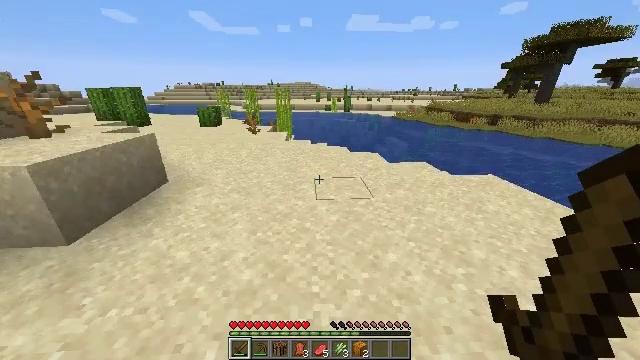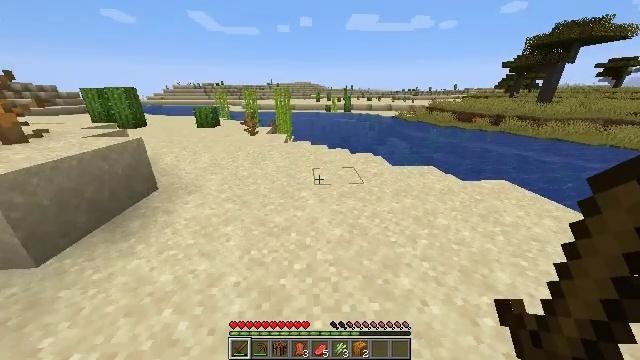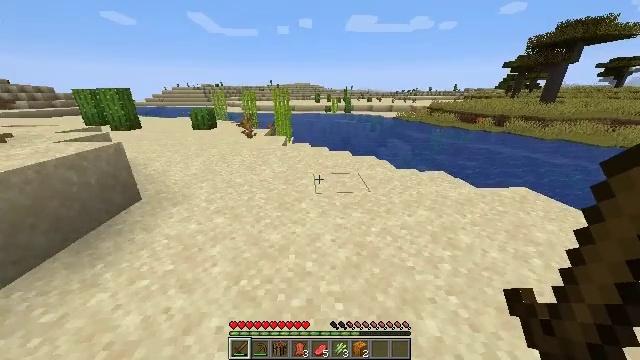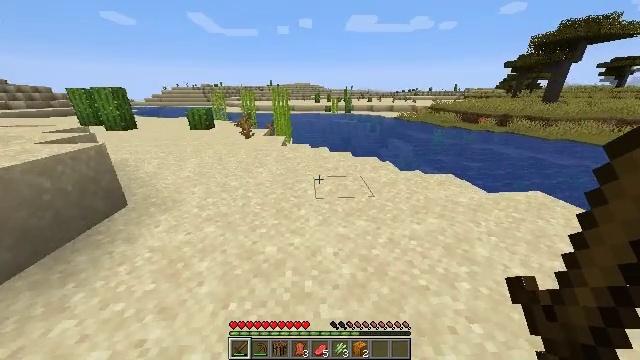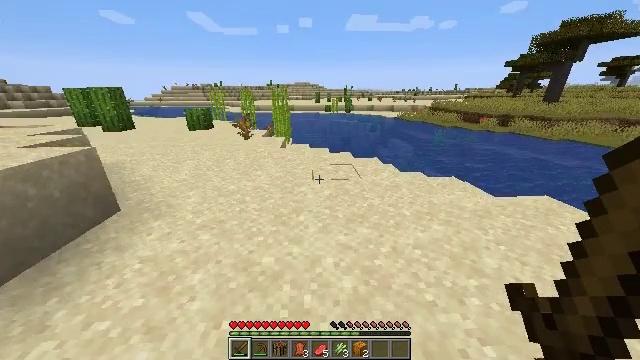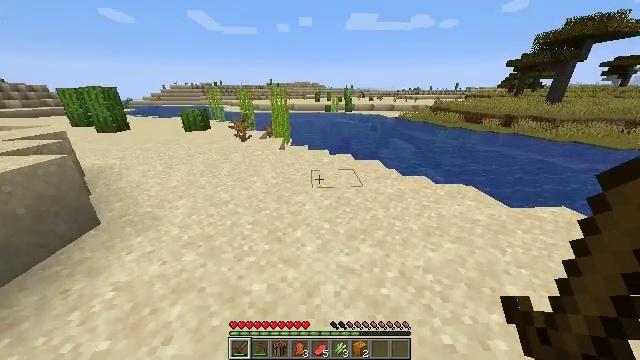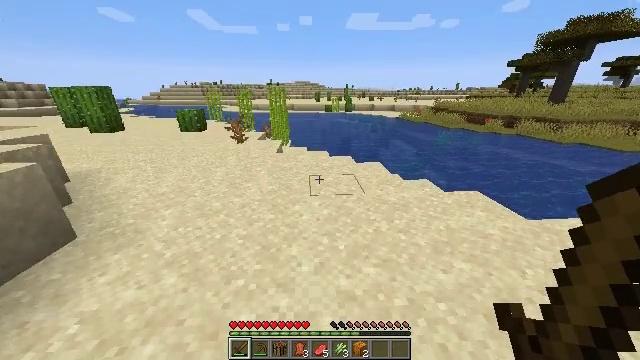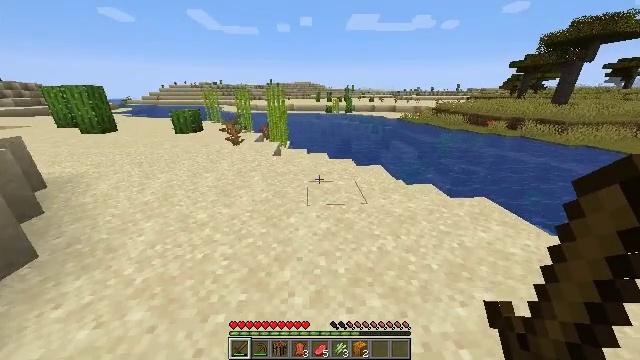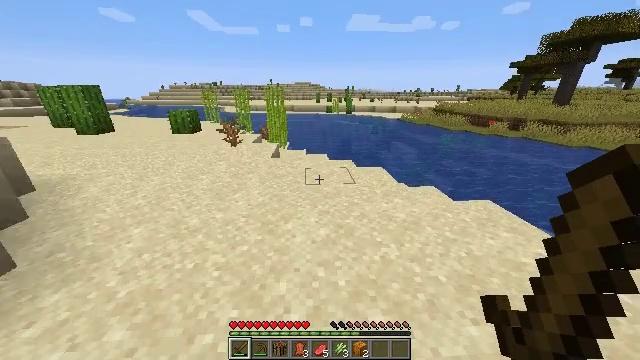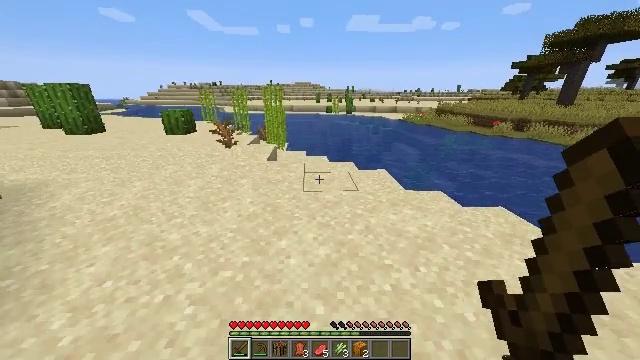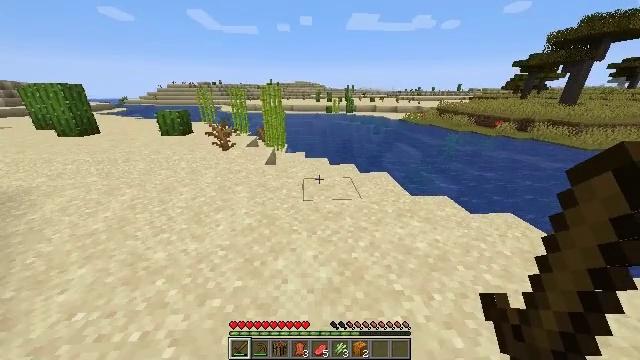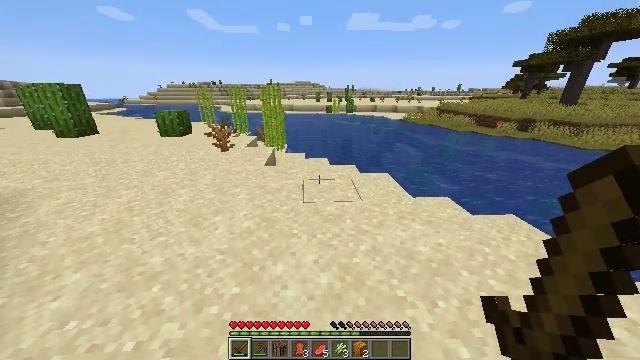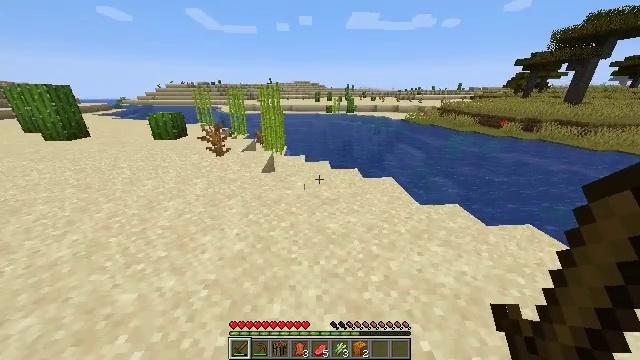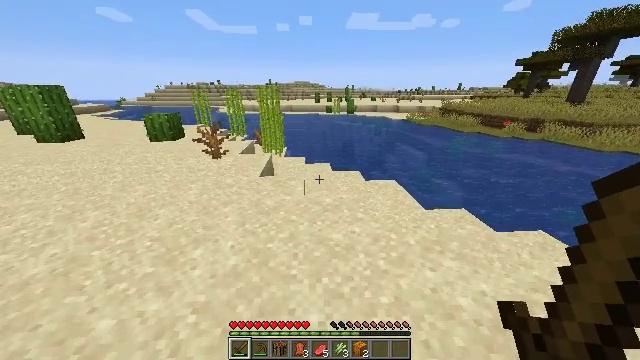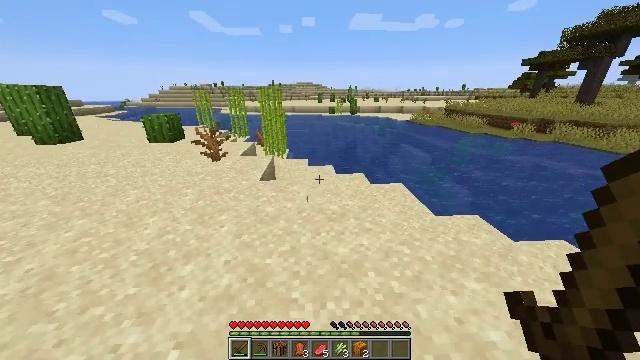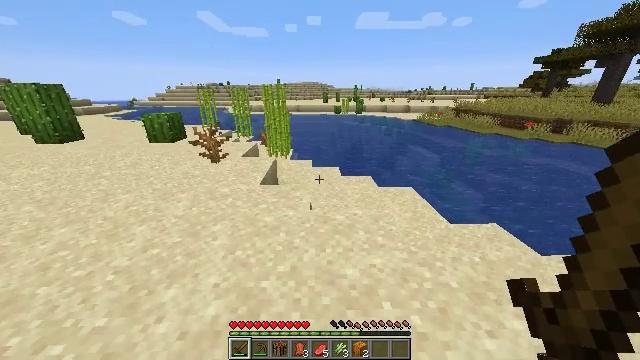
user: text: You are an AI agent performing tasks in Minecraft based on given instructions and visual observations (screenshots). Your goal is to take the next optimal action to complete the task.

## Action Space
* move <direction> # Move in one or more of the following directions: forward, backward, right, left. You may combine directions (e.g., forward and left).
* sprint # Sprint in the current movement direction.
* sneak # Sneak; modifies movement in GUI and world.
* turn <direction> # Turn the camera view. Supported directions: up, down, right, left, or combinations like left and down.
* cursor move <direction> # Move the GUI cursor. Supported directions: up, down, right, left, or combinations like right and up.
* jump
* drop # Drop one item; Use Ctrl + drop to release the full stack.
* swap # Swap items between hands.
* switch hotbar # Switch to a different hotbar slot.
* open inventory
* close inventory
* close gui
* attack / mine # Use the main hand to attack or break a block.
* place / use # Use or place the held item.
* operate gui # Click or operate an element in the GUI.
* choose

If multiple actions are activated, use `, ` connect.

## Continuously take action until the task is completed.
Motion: motion action
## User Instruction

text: Harvest sugar cane from the plant.
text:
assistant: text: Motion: move forward, sprint
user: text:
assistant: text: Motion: move forward, sprint
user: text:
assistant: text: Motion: move forward, sprint
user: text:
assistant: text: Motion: move forward, sprint
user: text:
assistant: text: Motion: move forward, sprint
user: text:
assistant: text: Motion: move forward, sprint
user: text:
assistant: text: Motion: move forward, sprint
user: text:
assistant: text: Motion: move forward, sprint
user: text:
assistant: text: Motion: move forward, sprint
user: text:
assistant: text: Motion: move forward, sprint
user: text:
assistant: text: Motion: move forward, sprint
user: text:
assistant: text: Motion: move forward, sprint
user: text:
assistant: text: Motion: move forward, sprint
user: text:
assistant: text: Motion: move forward, sprint
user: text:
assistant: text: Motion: move forward, sprint, turn left
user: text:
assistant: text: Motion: move forward, sprint, turn left
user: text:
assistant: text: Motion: move forward, sprint, turn left
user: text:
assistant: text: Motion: move forward, sprint, turn left
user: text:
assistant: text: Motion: move forward, sprint
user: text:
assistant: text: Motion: move forward, sprint
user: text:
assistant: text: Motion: move forward, sprint
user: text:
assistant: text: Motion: move forward, sprint
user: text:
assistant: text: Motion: move forward, sprint
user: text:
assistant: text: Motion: move forward, sprint
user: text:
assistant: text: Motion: move forward, sprint
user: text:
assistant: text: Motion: move forward, sprint
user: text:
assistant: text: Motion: move forward, sprint, turn left
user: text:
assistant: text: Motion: move forward, sprint
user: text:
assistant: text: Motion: move forward, sprint
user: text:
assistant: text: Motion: move forward, sprint